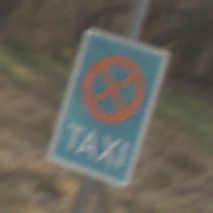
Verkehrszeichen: Taxenstand
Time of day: SunriseSunset
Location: Outdoor (Nature)
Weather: PartlyCloudy
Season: NotSpecified
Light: Natural